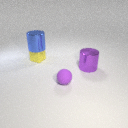
large blue metal cylinder above small yellow rubber cube